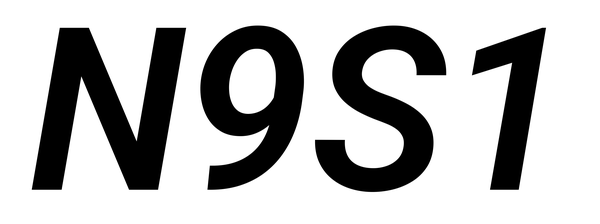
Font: Roboto-Italic_SemiBold_Italic